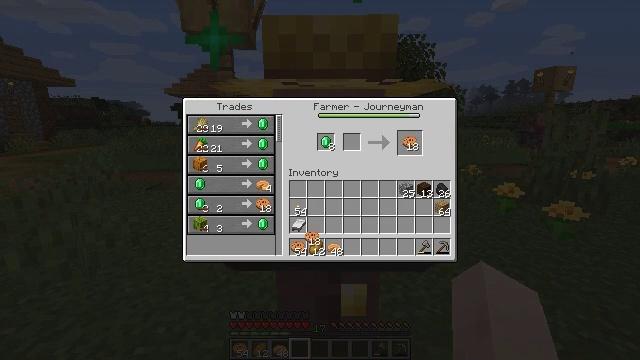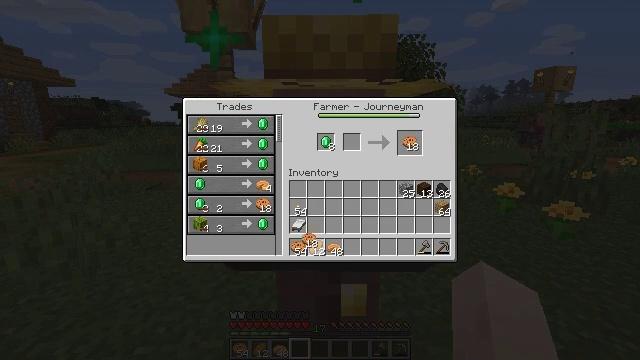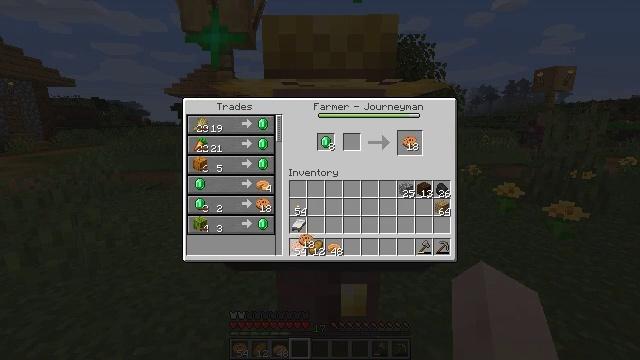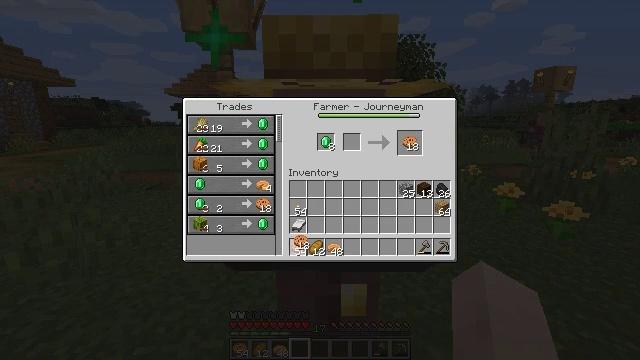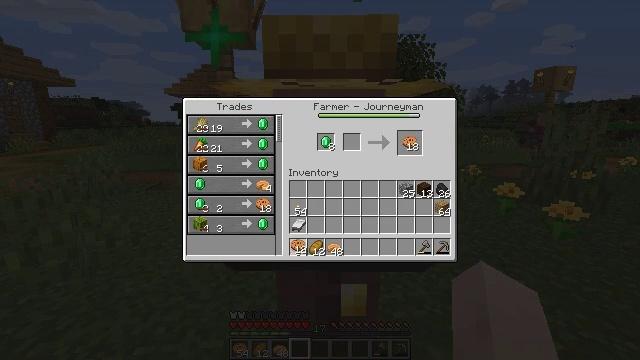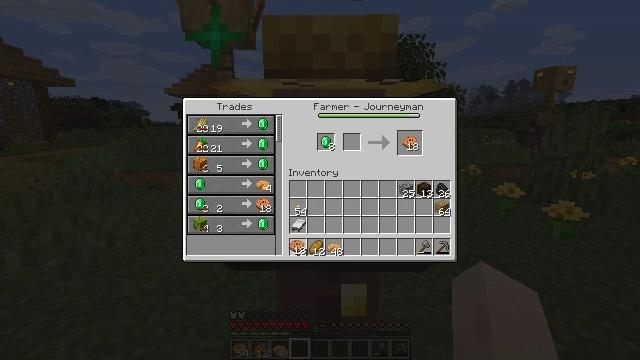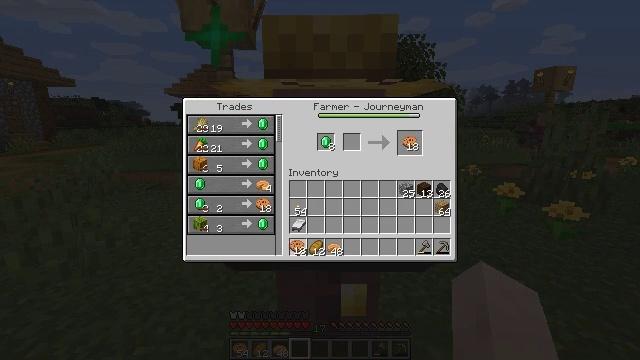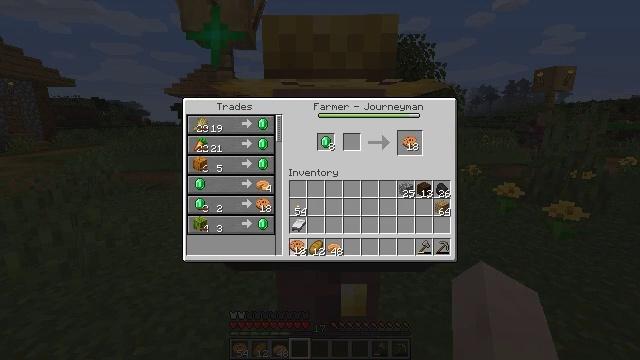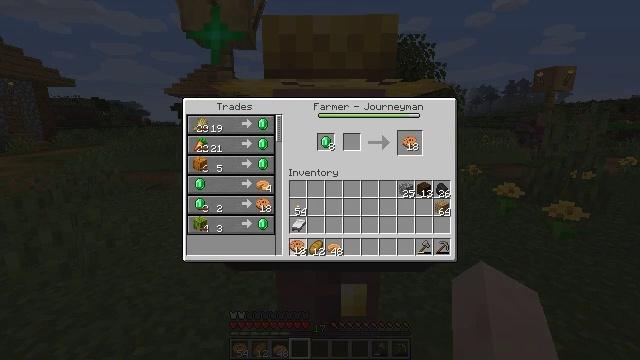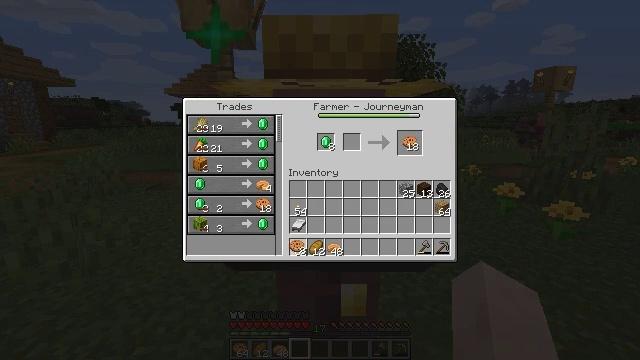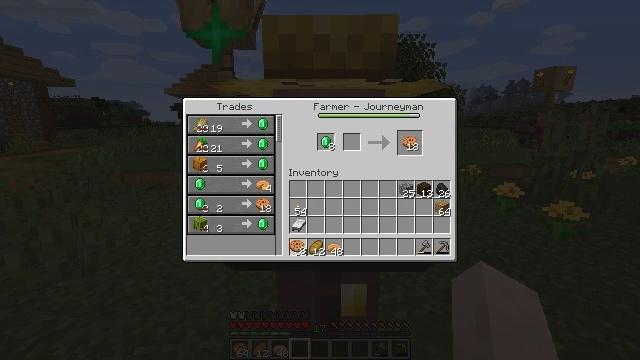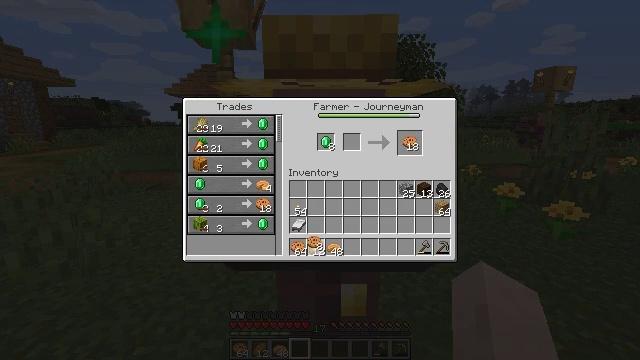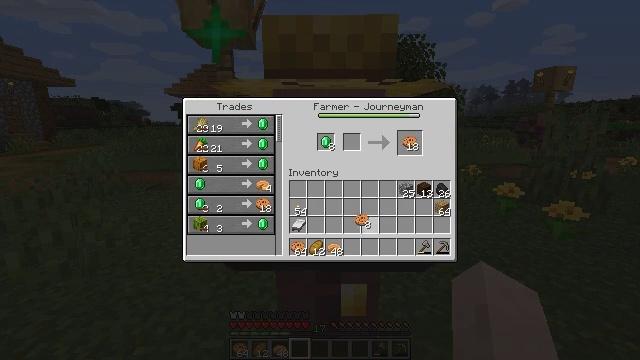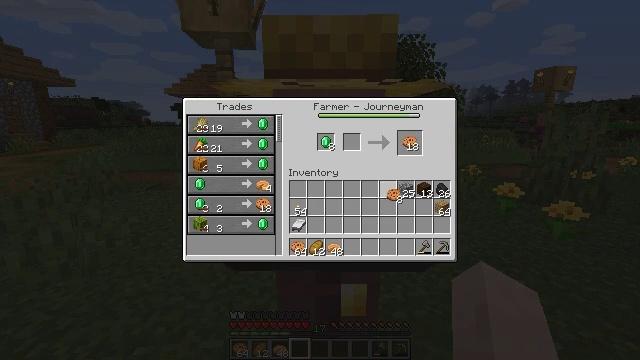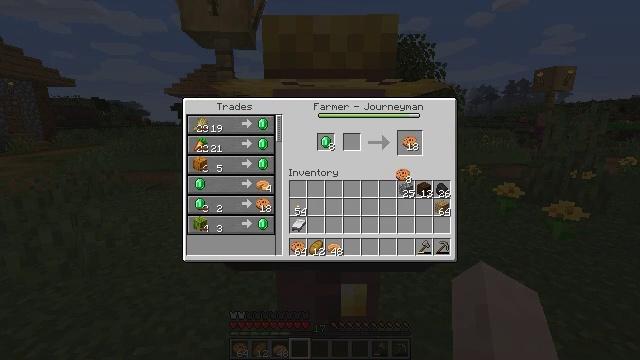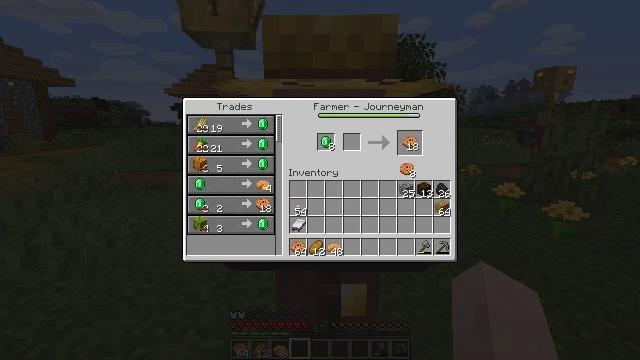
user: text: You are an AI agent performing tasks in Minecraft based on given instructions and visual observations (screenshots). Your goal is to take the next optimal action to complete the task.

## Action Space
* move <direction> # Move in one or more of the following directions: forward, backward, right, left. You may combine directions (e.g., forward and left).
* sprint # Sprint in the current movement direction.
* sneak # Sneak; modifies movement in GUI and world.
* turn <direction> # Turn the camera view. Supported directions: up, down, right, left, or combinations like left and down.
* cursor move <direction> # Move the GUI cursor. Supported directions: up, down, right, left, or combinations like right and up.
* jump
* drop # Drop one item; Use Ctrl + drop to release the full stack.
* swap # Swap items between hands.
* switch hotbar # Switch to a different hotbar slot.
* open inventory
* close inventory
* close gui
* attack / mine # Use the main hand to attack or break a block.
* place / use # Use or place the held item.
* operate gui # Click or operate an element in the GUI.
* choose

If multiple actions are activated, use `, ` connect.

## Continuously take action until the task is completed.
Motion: motion action
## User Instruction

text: Craft a delicious cookie.
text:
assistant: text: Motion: no_op
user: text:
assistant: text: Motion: no_op
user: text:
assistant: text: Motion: no_op
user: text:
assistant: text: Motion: no_op
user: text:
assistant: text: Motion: no_op
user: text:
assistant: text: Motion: operate gui
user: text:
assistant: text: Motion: operate gui
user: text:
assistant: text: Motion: operate gui
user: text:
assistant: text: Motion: no_op
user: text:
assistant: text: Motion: no_op
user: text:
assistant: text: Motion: cursor move right
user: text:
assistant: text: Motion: cursor move right and up
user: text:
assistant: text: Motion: cursor move right and up
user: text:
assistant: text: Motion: cursor move right and up
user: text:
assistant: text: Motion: no_op
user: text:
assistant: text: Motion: cursor move up
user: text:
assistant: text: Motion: no_op
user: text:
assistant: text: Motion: no_op
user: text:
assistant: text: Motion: no_op
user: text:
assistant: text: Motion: cursor move up
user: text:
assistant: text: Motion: no_op
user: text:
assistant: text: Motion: no_op
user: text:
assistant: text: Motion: no_op
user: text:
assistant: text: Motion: operate gui
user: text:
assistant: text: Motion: operate gui
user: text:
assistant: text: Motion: no_op
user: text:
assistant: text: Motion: no_op
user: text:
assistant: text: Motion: no_op
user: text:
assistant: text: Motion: cursor move down
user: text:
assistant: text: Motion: cursor move left and down